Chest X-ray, PA view. Patient: 46 years old, sex F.
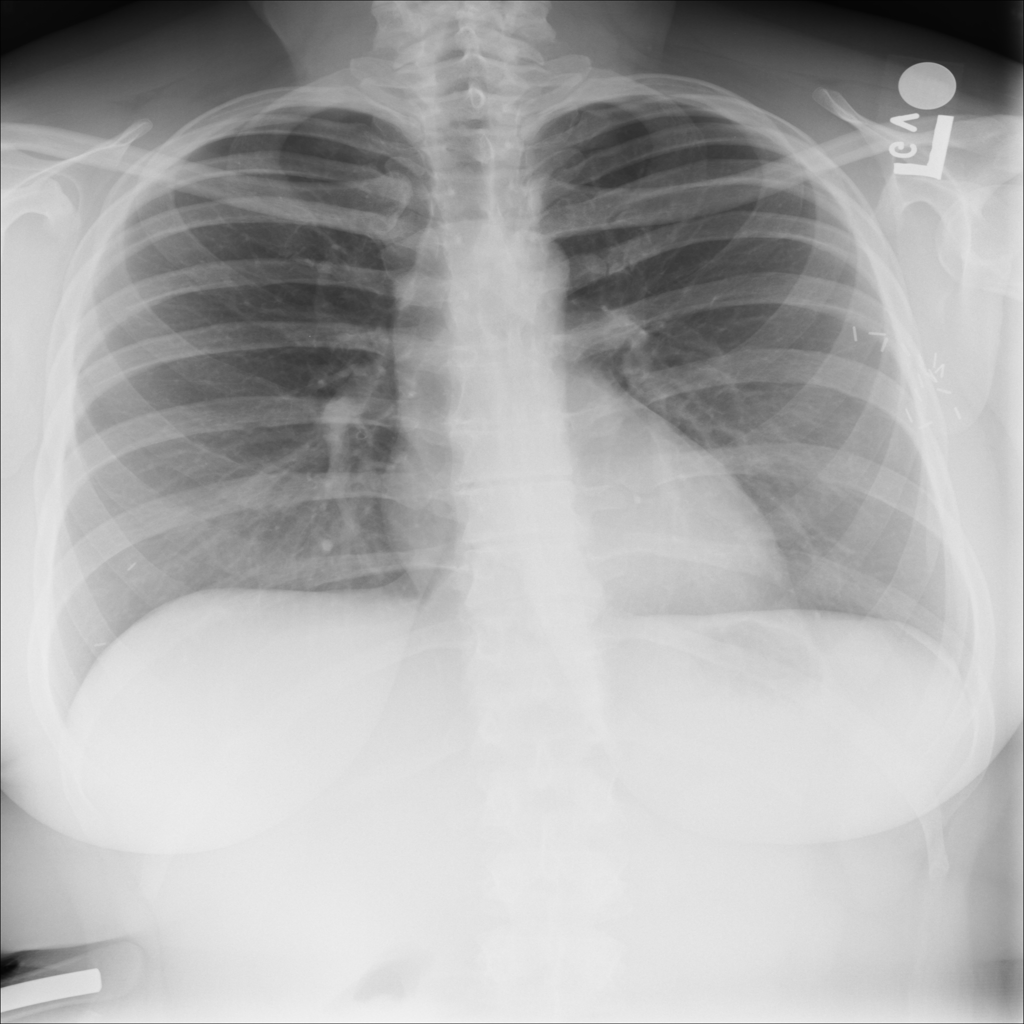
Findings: No Finding